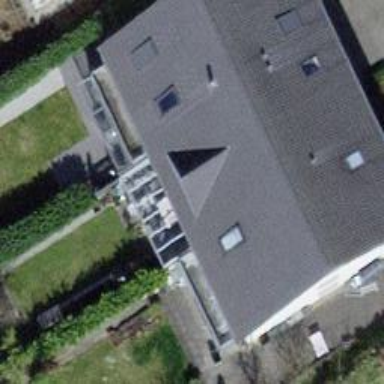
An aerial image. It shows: Terrace building.